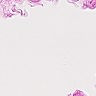
Metastatic tissue present: no